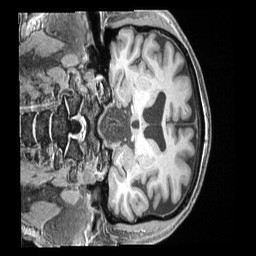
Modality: T1w
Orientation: coronal
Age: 66
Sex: male
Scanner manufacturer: siemens
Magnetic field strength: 3 T
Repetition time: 2.5 s
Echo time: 0.00222 s